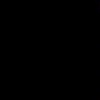
Label: space